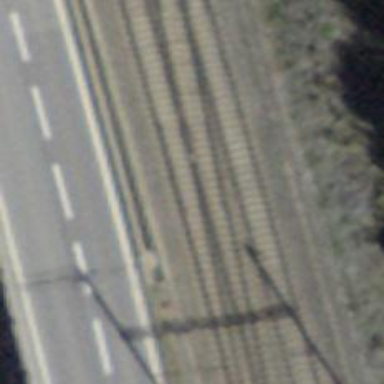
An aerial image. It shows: Railway track with contact lines for electrification.